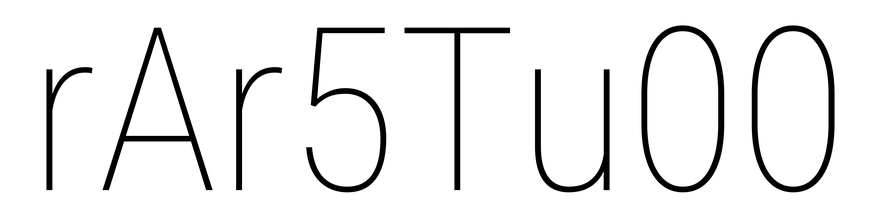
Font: Roboto_Condensed_Thin